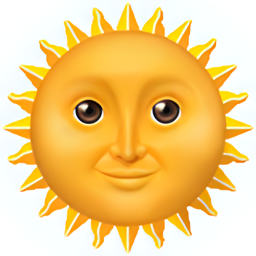
Name: sun with face
Emoji: 🌞
Group: Travel & Places
Sub-group: sky & weather